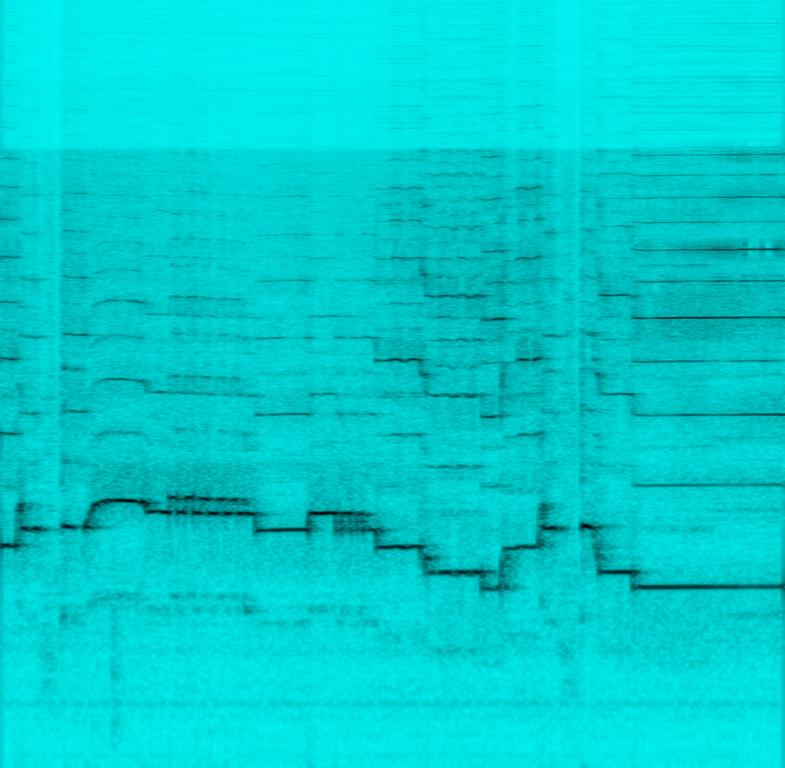
This is a live recording of a musician playing a Chinese flute, otherwise known as a dizi. It is a calming and melodic piece - and you could imagine yourself walking peacefully through marshlands or grasslands. Though the melody is enchanting, the audio quality is average - with a slight fuzzy buzz present in the background.